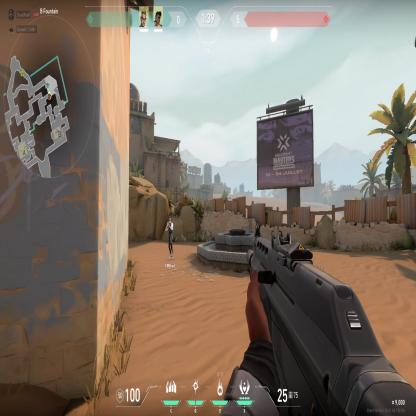
Label: teammate